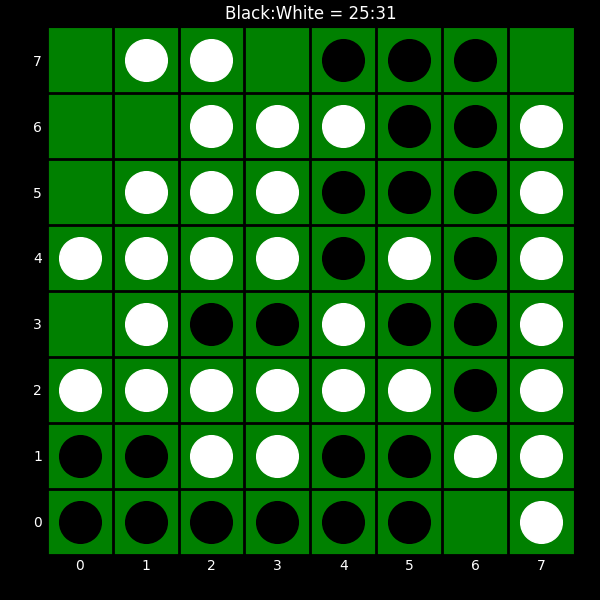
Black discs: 25
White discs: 31